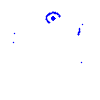
Particle: proton